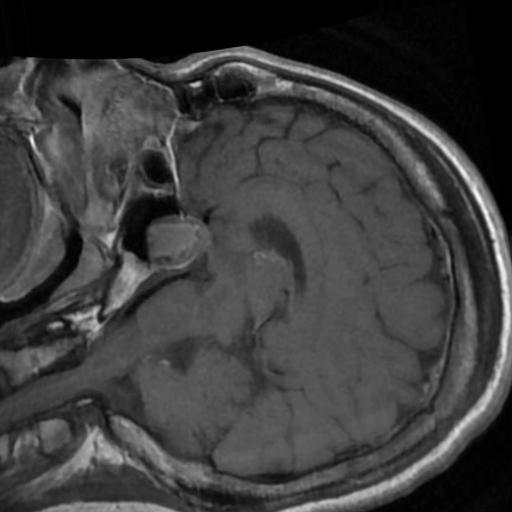
Label: brain_tumor